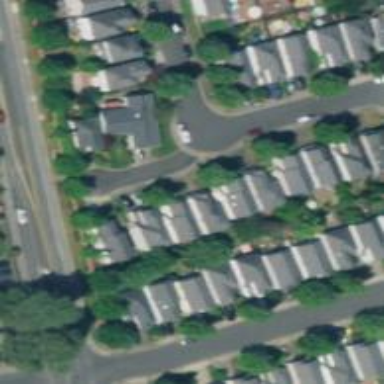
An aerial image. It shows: Residential road with sidewalk on the left side.